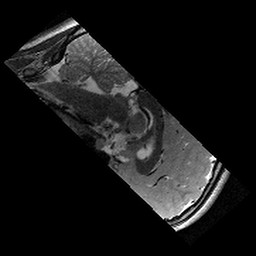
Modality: T2w
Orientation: sagittal
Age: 9
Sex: female
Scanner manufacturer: siemens
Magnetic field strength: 3 T
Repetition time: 9.23 s
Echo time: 0.067 s